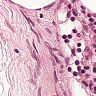
Metastatic tissue present: no